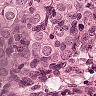
Metastatic tissue present: yes